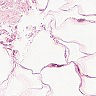
Metastatic tissue present: no